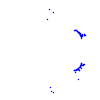
Particle: proton